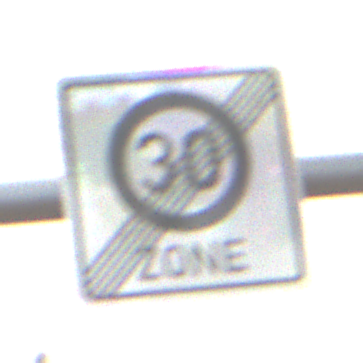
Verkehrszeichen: EndeZone30
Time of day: MorningAfternoon
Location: Outdoor (Suburban)
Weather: Overcast
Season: NotSpecified
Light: Natural